Question: Is it possible to make control like this or change date time picker to something like this that has drop down lists?
Like Datagrid View having three ComboBoxes in each columns
adding combobox would not be a problem but populating datagrid view with calendar is a problem
or there is any library for that
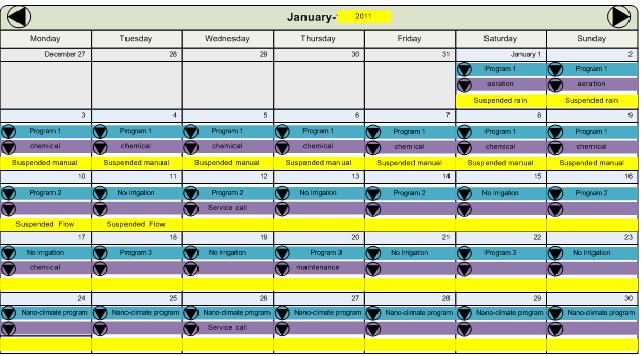
Answer: There are quite a few scheduler controls for WPF (mostly commercial). You should be able to customize most of those to your needs by editing their templates.
- <URL>